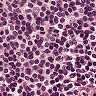
Metastatic tissue present: no